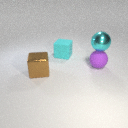
large purple rubber sphere below large cyan metal sphere